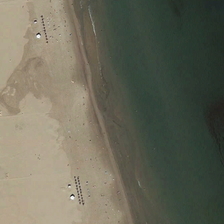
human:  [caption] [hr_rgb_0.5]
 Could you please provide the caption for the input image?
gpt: yellow beach is near a piece of green ocean .

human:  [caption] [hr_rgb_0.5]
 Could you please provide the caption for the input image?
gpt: yellow beach is near a piece of green ocean .

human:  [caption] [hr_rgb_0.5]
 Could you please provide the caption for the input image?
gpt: yellow beach is near a piece of green ocean .

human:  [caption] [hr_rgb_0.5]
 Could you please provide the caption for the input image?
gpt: yellow beach is near a piece of green ocean .

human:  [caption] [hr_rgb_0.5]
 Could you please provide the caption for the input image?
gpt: yellow beach is near a piece of green ocean .